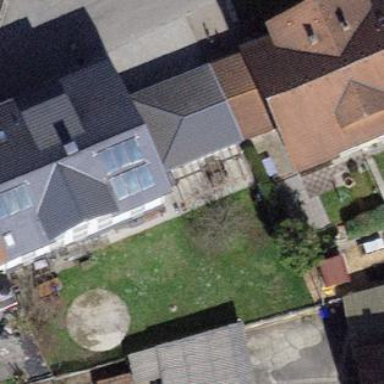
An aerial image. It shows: Carport structure.